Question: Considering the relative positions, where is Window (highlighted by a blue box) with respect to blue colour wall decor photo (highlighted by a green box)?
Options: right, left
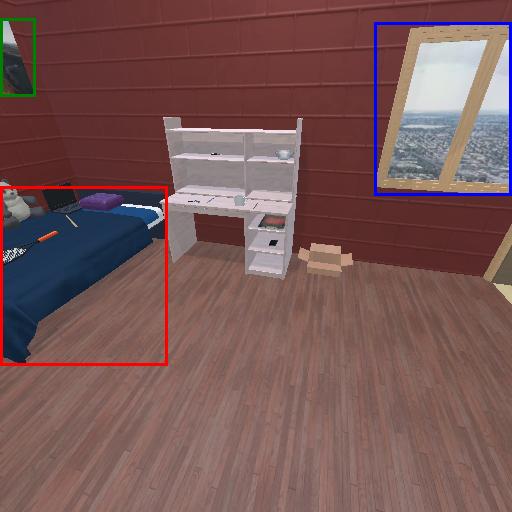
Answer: right